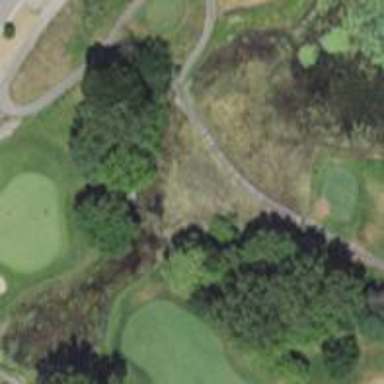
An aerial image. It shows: Water hazard in golf course. The hazard is natural water feature.